Interaction volume radius: 10 \u00c5
Interaction volume height: 25 \u00c5
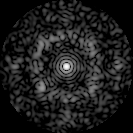
Disorder parameter: 0.7288